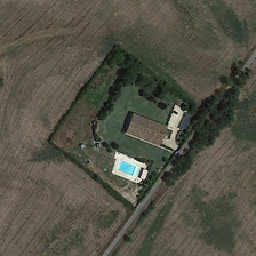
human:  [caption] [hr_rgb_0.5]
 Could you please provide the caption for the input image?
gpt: in the farmland a house with swimming pool is built on a square lawn near a street.

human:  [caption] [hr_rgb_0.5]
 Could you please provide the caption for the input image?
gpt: A farm house is built on the lawn of the square near the road.

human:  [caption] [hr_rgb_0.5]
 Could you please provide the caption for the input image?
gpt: In the field, a house with a swimming pool was built on a square lawn near the road.

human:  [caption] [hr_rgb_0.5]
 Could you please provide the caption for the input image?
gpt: a swimming pool sits alongside the house located in this bald farmland .

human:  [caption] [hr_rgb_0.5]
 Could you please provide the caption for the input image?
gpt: On the farm, the swimming pool is built on a square near the road.